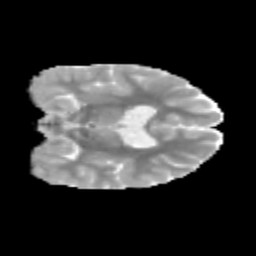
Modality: MD
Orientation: coronal
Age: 9
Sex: female
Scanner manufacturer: siemens
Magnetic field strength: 3 T
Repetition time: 3.8 s
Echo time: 0.07 s